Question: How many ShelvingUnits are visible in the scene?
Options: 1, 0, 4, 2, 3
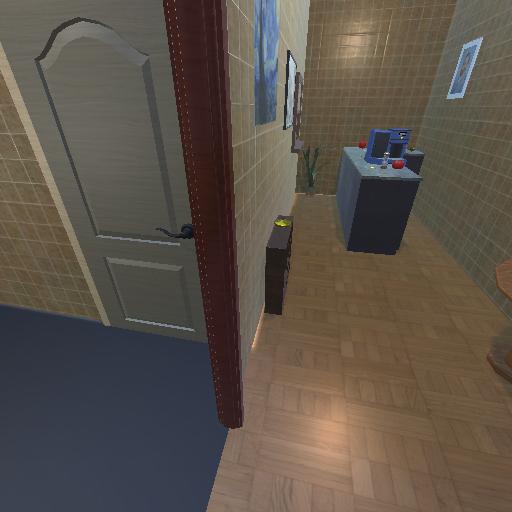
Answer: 1